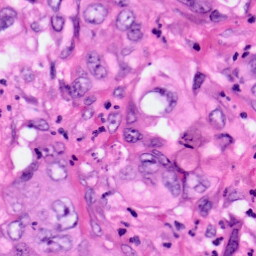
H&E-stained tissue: Pancreatic